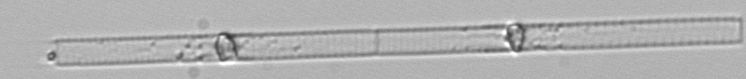
Label: Dactyliosolen_blavyanus